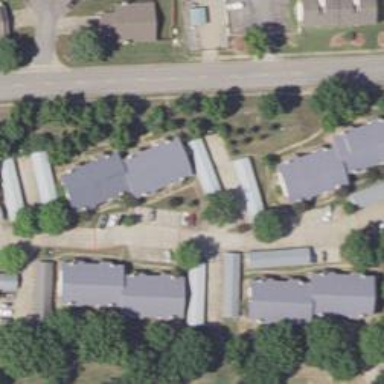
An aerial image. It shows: Living street.